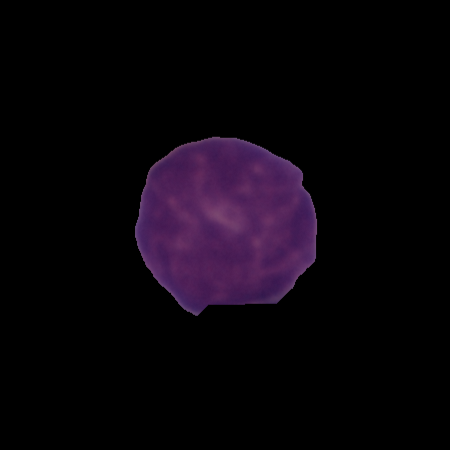
Label: healthy